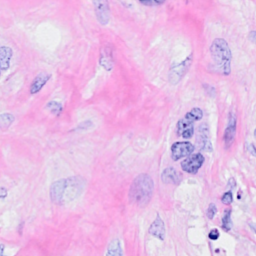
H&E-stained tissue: Breast